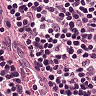
Metastatic tissue present: no